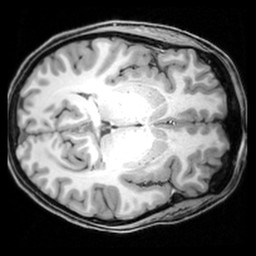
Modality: T1w
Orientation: axial
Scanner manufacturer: siemens
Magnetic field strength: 3 T
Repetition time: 1.9 s
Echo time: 0.00397 s